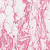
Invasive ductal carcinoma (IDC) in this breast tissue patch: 0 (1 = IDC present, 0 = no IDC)